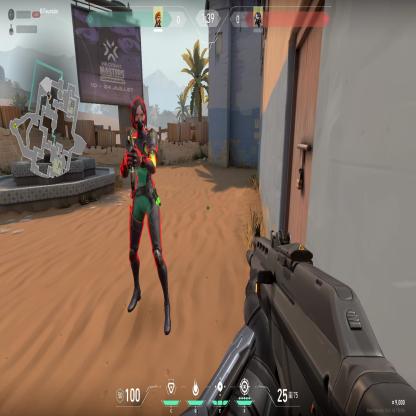
Label: enemy